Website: bh-photo
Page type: customer-info-address
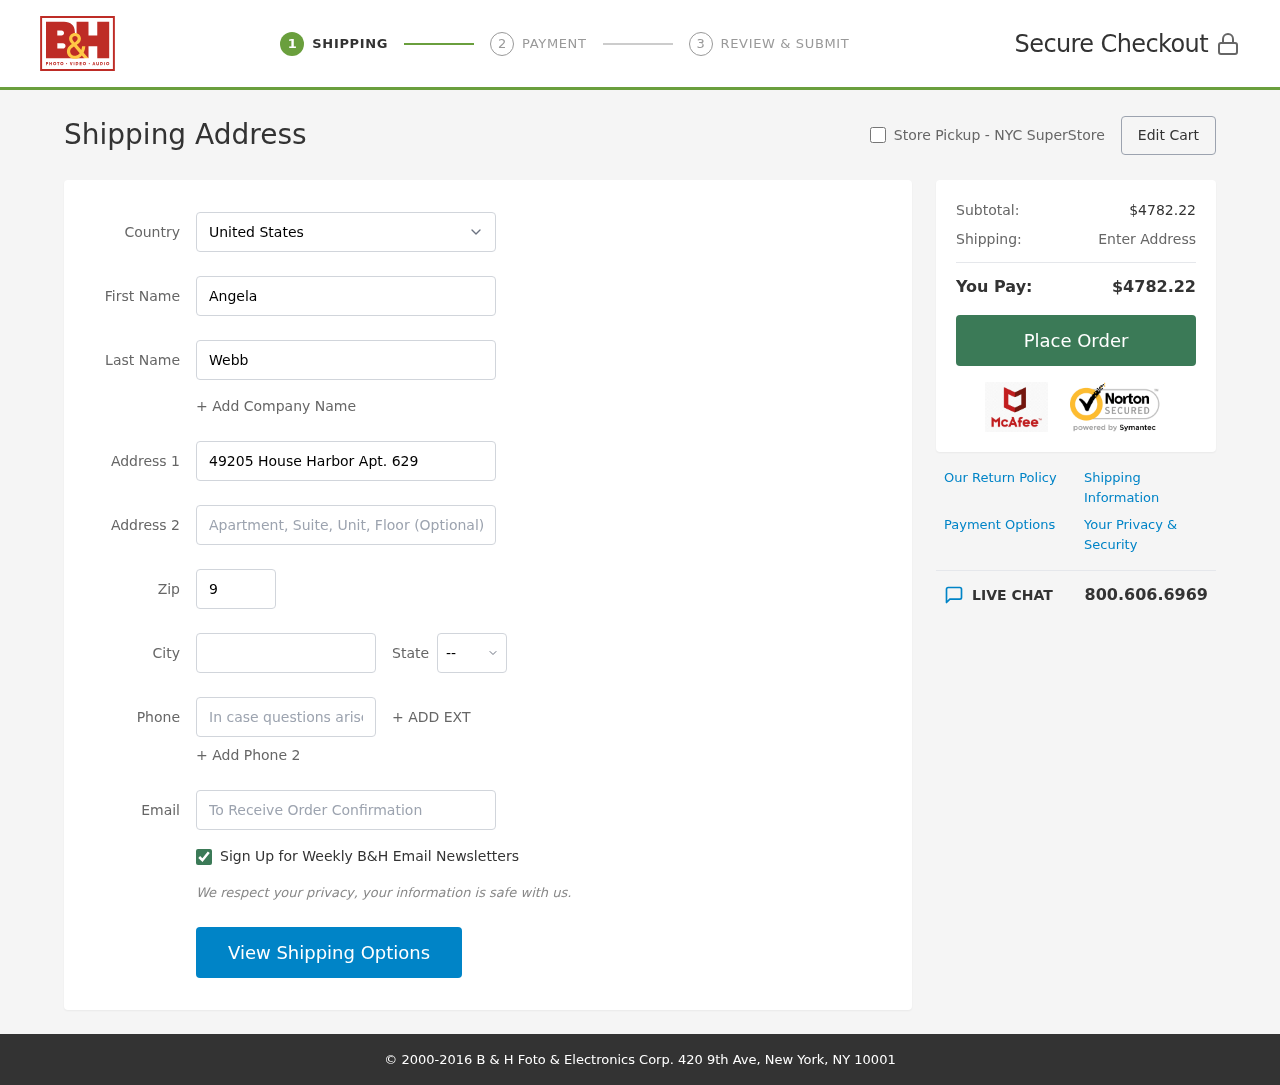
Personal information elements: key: PII_CITY
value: North Victoria
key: PII_COUNTRY
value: United States
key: PII_EMAIL
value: angela.webb@hotmail.com
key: PII_FIRSTNAME
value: Angela
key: PII_LASTNAME
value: Webb
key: PII_PHONE
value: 5909708497
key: PII_POSTCODE
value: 94380
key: PII_STATE_ABBR
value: VT
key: PII_STREET
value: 49205 House Harbor Apt. 629
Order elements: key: ORDER_SUBTOTAL
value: $4782.22
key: ORDER_TOTAL
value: $4782.22